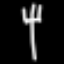
Label: fork